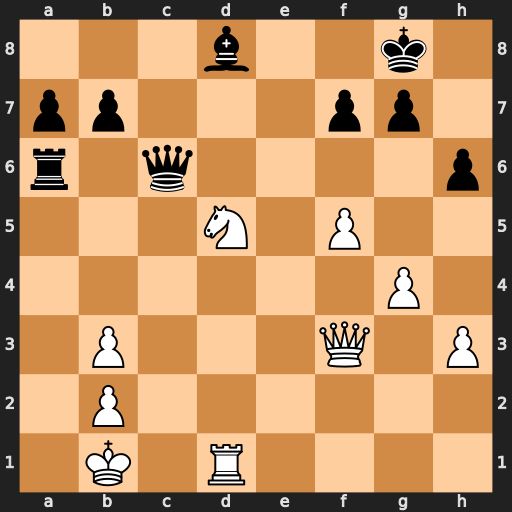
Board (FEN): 3b2k1/pp3pp1/r1q4p/3N1P2/6P1/1P3Q1P/1P6/1K1R4
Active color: w
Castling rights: -
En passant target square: -
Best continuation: Qe2 Ra5 Nb4 Qb6 Qe8+